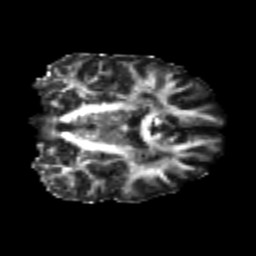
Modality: FA
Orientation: coronal
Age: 22
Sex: male
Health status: healthy
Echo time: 0.074 s